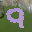
Label: 9